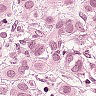
Metastatic tissue present: yes